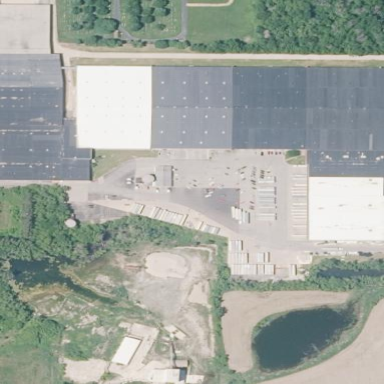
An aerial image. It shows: Industrial area.